Question: What's the name of this area in android?
How can I adjust its height?
I want to make it shorter.

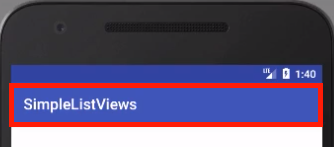
Answer: Toolbar. See: <URL> for more information.